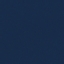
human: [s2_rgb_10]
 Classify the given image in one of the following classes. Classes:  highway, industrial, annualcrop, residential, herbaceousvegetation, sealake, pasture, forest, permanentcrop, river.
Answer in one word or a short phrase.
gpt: SeaLake